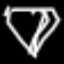
Label: diamond